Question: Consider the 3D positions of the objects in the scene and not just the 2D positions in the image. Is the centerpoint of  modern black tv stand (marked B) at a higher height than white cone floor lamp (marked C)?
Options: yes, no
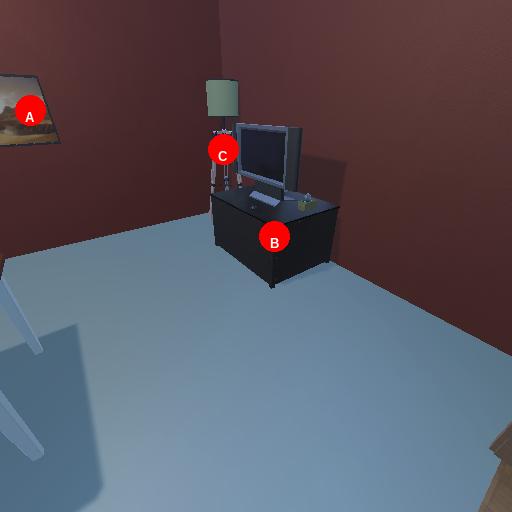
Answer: yes